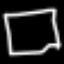
Label: square